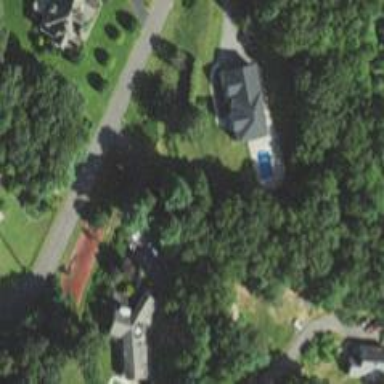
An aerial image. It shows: Residential driveway.